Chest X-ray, PA view. Patient: 53 years old, sex M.
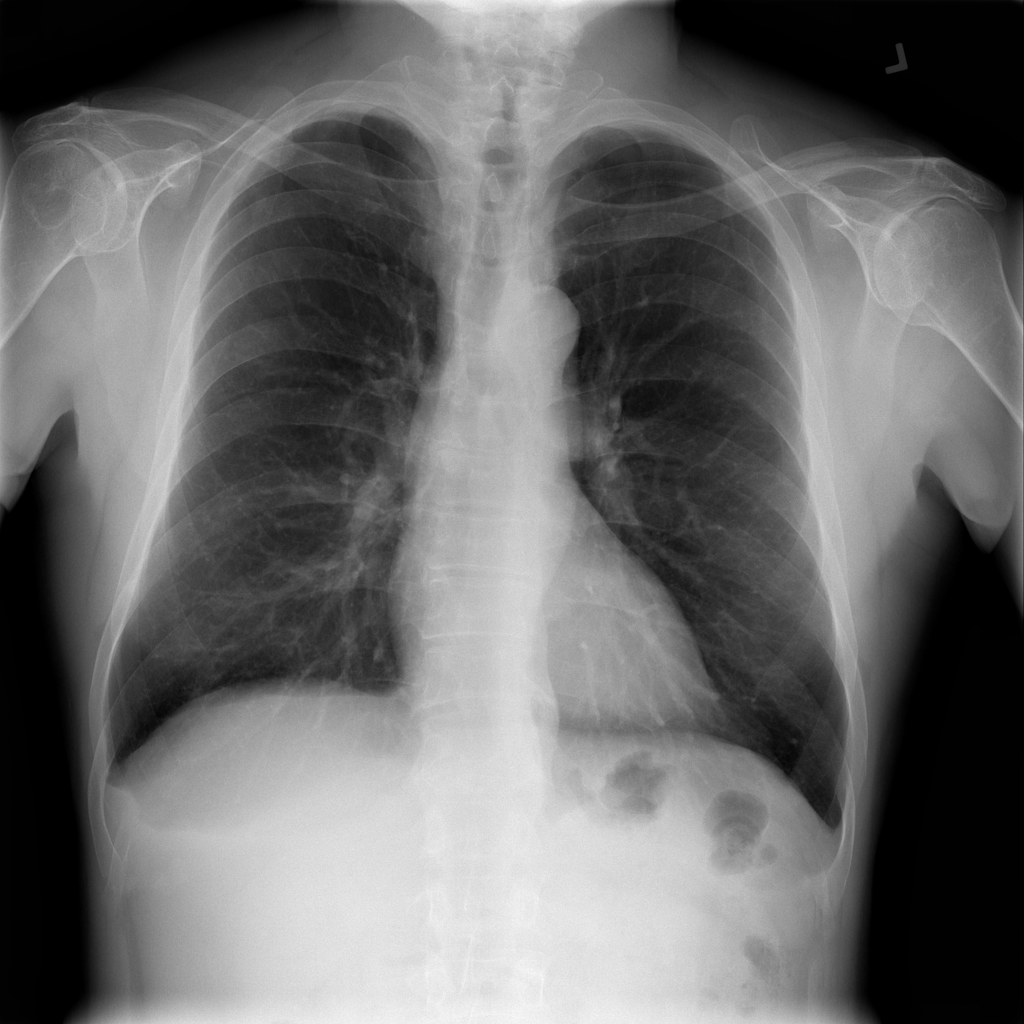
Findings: No Finding